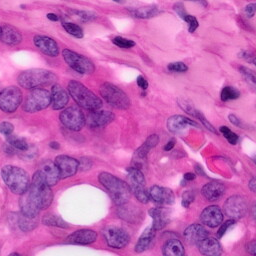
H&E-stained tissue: Pancreatic